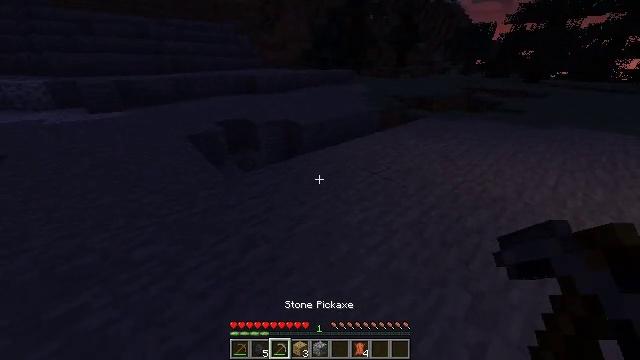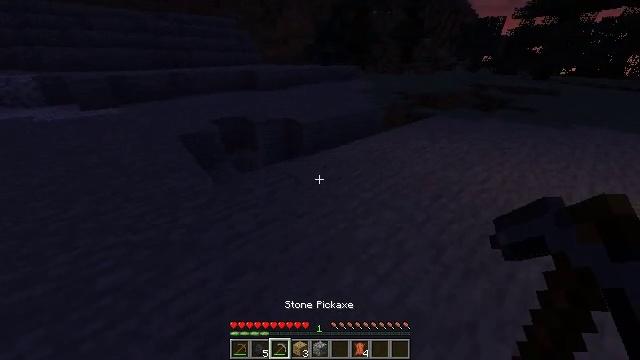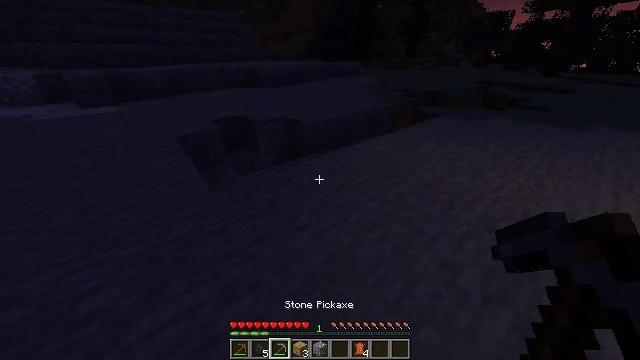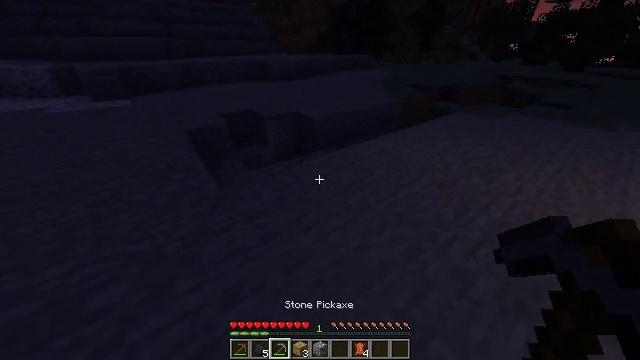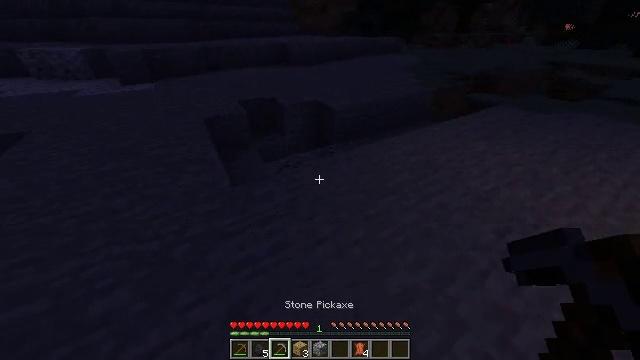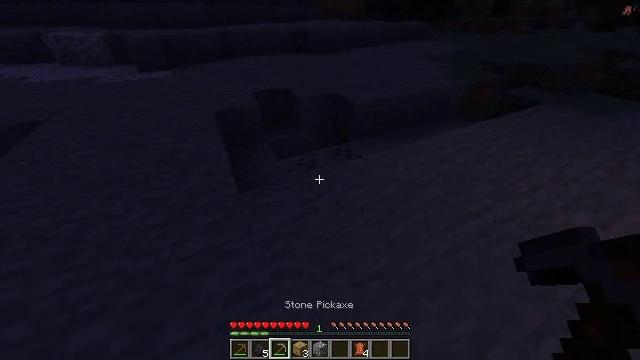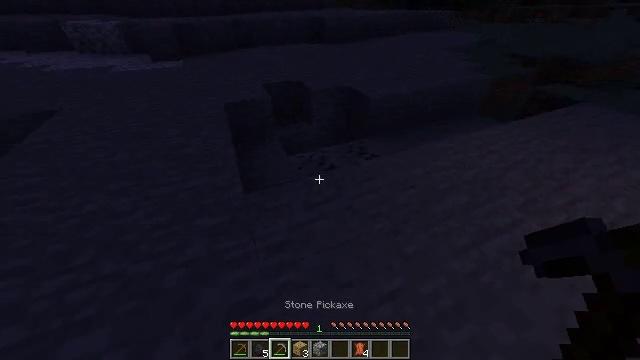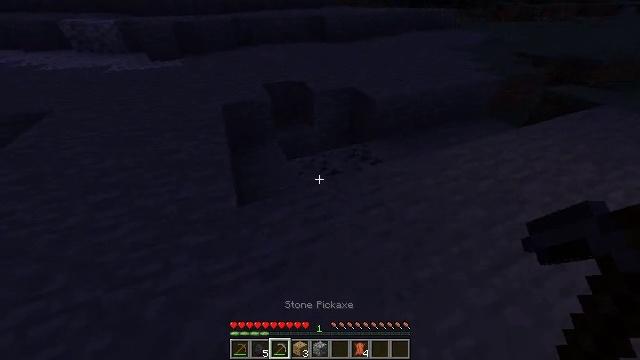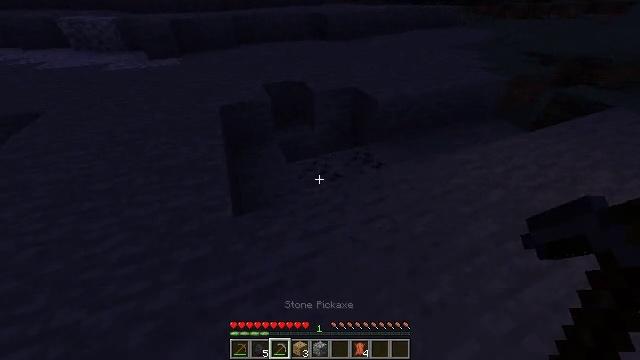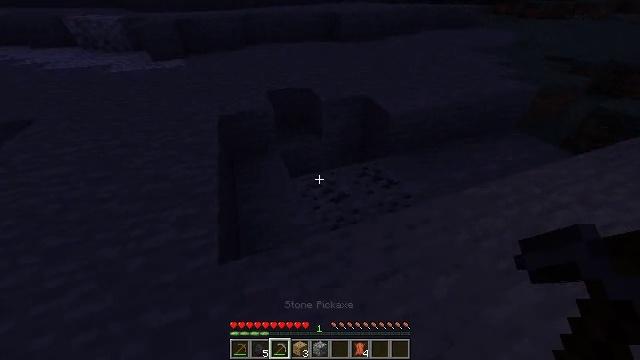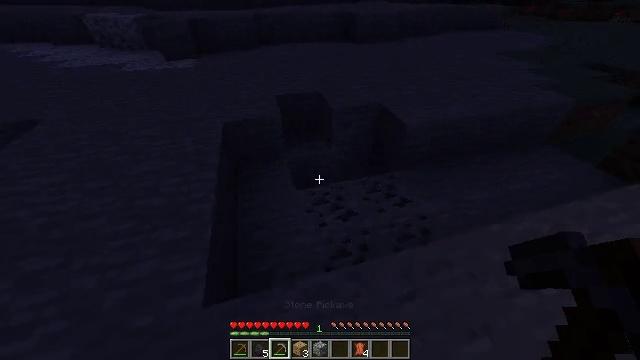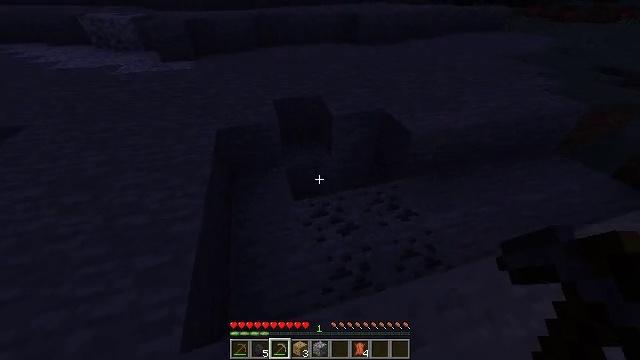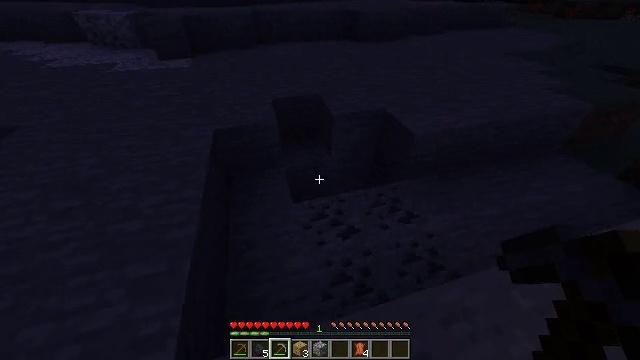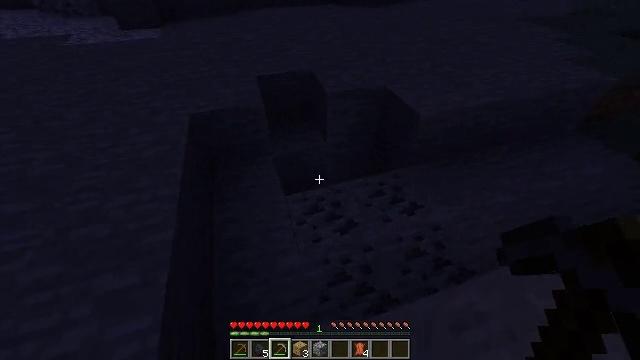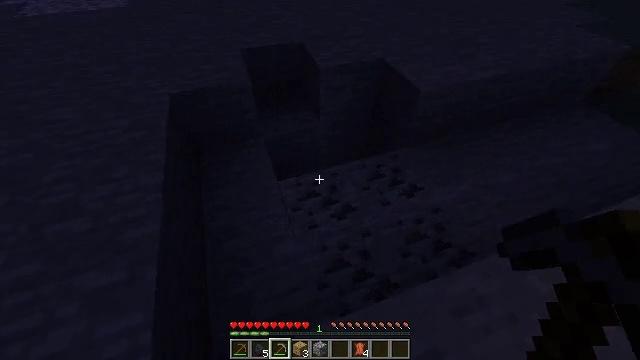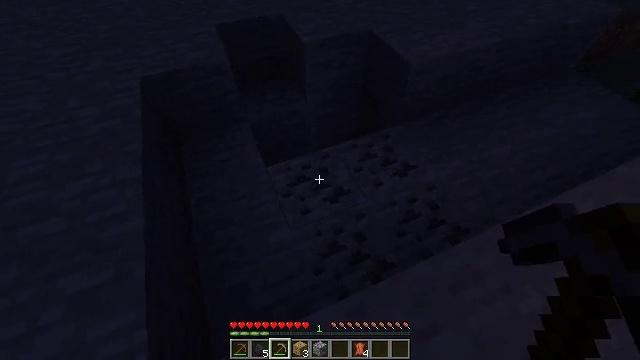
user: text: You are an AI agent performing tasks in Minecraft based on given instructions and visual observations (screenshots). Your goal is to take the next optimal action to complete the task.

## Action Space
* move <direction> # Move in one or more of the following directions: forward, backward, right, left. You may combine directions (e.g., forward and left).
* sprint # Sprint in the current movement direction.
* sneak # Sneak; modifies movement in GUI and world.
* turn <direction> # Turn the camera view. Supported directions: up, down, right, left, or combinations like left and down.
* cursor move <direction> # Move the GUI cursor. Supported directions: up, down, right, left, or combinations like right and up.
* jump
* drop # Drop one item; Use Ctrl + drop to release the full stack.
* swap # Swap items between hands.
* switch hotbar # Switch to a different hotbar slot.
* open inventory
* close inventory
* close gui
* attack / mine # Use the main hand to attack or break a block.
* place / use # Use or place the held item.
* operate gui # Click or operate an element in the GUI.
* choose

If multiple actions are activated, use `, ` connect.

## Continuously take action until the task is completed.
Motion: motion action
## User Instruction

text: Break the coal ore to collect coal.
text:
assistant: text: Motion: move forward, sprint
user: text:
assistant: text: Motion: move forward
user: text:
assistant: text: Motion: move forward, turn left and down
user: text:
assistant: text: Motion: move forward, turn left and down
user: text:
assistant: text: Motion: move forward, turn left and down
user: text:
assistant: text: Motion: move forward, turn left and down
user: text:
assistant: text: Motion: move forward
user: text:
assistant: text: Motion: move forward
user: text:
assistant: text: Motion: move forward, turn left
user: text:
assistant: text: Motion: move forward, turn left
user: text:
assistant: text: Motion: move forward
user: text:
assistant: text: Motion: no_op
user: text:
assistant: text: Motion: turn right and down
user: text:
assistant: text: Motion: turn right and down
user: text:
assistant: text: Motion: turn right and down
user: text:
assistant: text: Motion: no_op
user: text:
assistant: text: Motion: no_op
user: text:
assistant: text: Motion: turn down, attack / mine
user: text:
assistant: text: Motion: attack / mine
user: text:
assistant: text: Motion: attack / mine
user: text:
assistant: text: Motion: attack / mine
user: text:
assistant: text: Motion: attack / mine
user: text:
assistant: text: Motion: attack / mine
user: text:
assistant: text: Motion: attack / mine
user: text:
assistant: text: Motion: attack / mine
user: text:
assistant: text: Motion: attack / mine
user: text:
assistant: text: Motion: attack / mine
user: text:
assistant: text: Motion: attack / mine
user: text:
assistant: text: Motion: attack / mine
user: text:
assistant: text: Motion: attack / mine